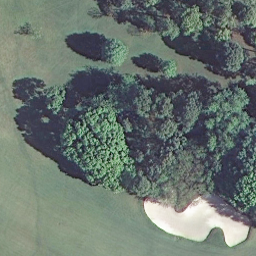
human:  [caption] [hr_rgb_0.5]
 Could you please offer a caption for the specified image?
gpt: There are turfs and some bunkers and trees in the golf course .

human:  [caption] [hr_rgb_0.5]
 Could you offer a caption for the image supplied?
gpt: This is a part of a golf course with turfs and some bunkers and trees .

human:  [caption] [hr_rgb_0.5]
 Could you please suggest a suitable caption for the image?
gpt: A part of a golf course with turfs and some bunkers and trees .

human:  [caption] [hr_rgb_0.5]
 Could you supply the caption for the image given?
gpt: A part of a golf course with with turfs and some bunkers and trees .

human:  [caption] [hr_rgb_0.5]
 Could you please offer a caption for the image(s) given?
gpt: Green turfs and some bunkers and trees in the golf course .